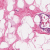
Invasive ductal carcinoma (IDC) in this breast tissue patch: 0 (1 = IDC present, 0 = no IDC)